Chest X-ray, AP view. Patient: 47 years old, sex M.
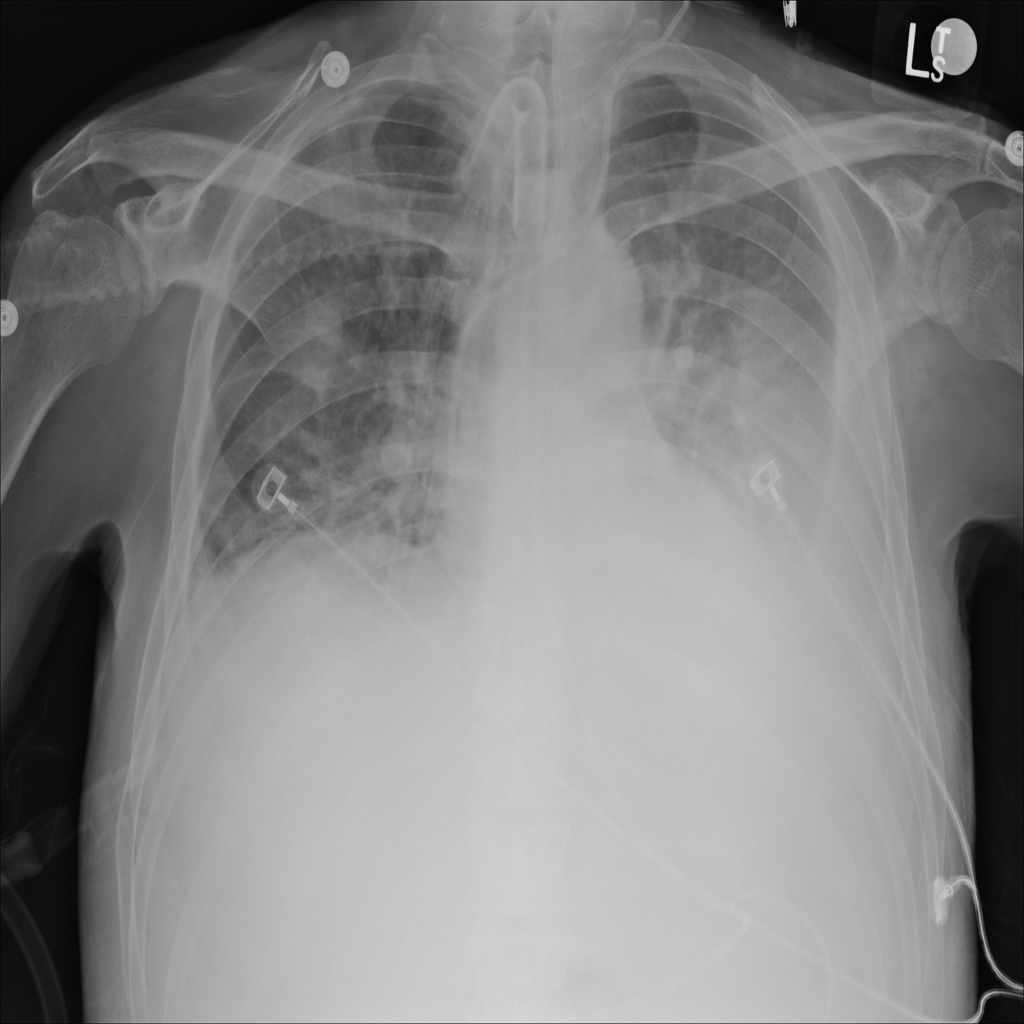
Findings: No Finding